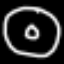
Label: donut